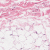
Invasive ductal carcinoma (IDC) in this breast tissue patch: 0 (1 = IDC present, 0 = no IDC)